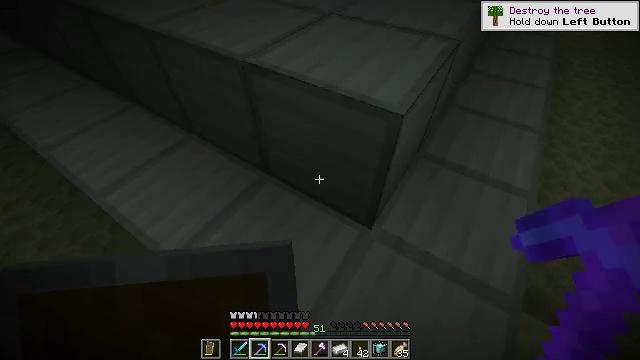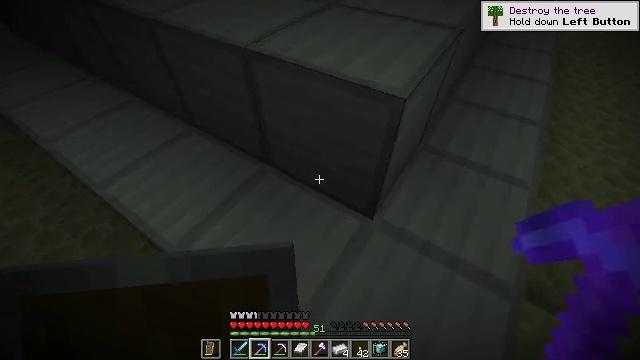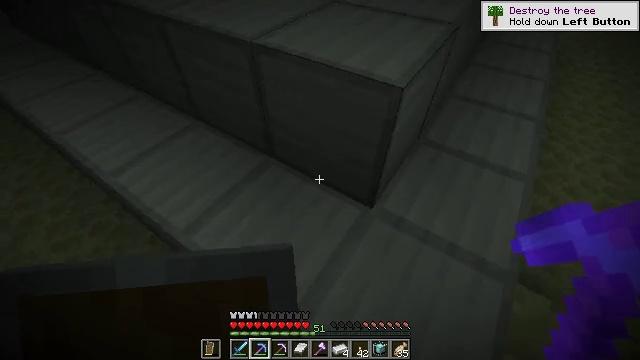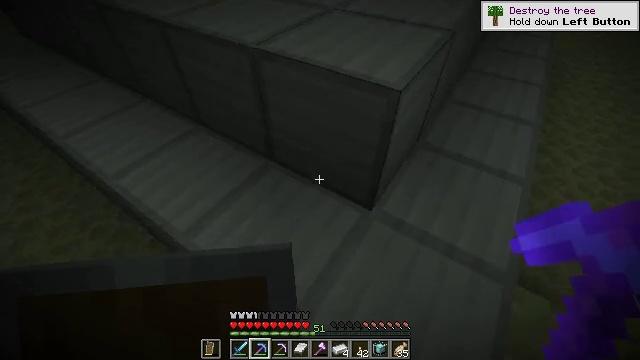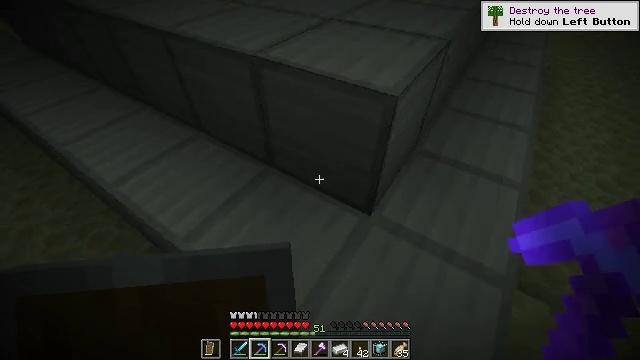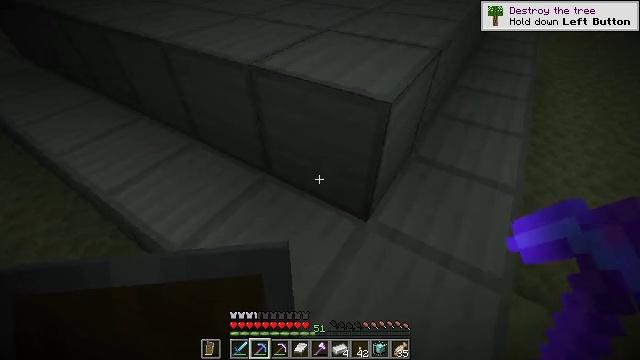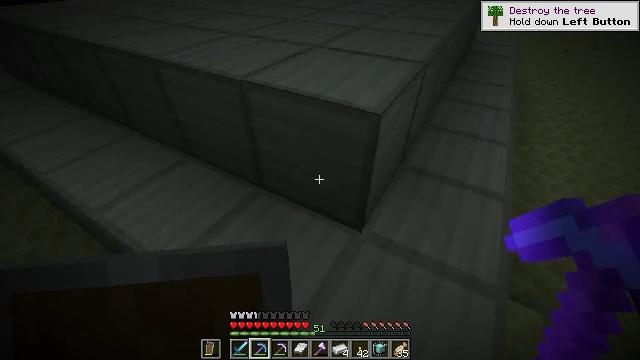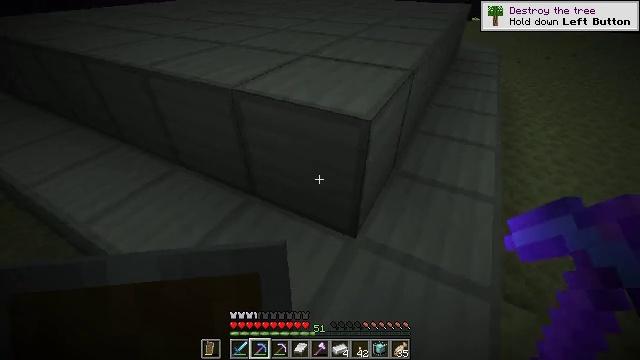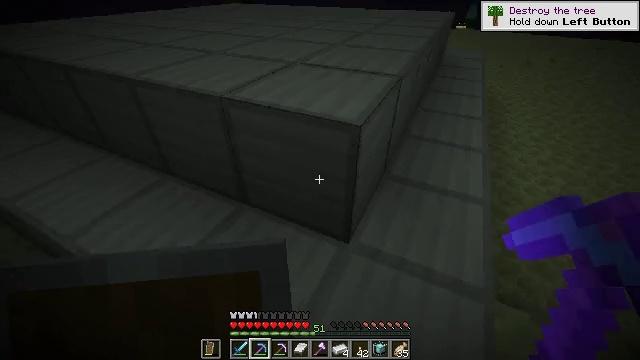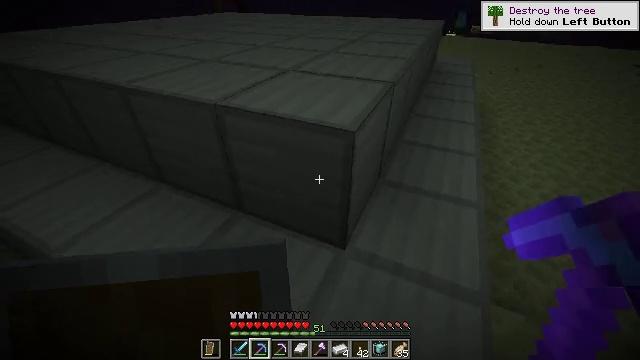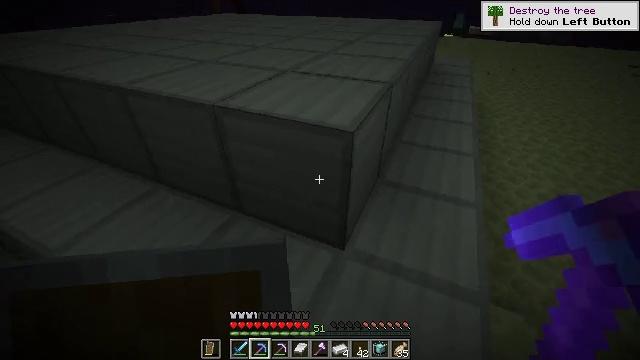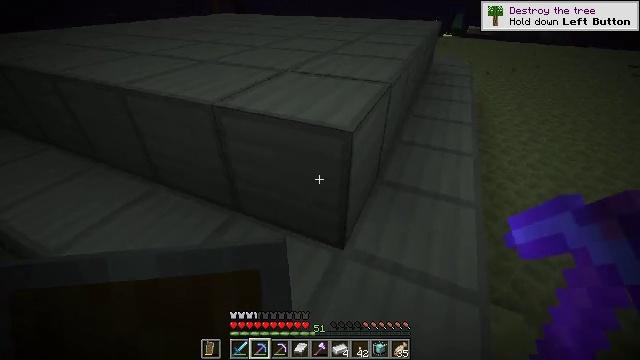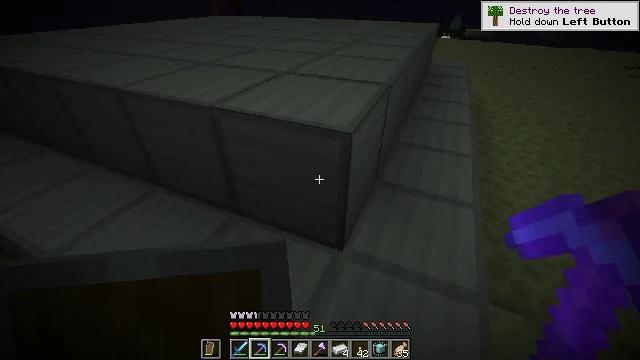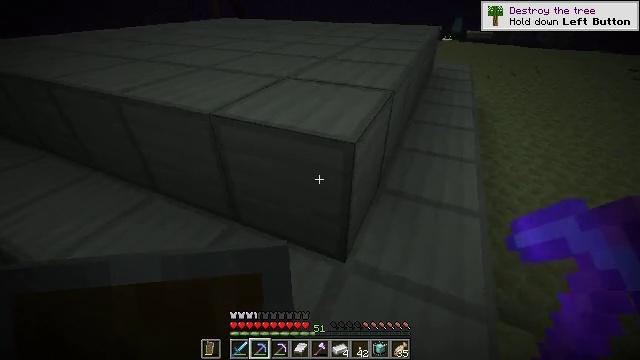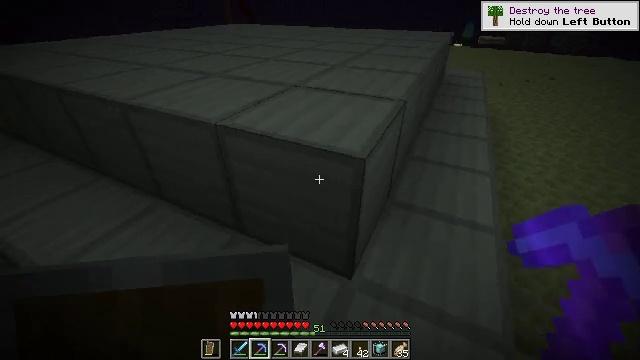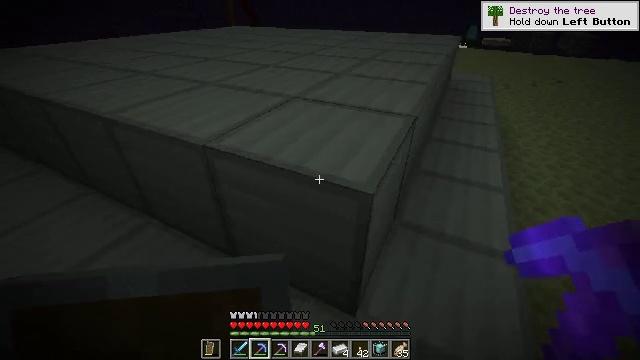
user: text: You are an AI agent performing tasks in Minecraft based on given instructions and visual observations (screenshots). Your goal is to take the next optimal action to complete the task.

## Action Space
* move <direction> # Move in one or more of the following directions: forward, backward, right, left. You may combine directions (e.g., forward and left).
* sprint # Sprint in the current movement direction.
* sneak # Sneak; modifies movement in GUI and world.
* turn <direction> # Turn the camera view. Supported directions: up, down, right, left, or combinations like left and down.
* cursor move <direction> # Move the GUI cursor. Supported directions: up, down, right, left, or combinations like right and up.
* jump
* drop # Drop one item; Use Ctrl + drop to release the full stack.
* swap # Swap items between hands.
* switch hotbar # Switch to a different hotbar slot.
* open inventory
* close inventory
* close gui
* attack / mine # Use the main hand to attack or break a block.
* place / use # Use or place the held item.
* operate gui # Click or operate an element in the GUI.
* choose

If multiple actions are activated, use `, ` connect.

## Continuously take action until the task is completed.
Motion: motion action
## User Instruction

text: Gather the iron block using a pickaxe.
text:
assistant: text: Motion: no_op
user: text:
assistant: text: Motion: no_op
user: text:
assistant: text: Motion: turn up
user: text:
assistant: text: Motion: turn up
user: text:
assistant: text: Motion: turn up
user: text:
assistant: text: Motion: turn right and up
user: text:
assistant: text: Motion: turn right and up
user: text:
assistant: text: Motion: turn right and up
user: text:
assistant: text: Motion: turn right and up
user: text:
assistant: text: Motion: no_op
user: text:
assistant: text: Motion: no_op
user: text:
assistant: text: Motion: no_op
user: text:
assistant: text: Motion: move forward
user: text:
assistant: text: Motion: move forward, turn left
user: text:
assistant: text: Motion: move forward
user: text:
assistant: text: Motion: move forward, attack / mine
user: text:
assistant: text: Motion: attack / mine
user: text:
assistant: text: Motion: attack / mine
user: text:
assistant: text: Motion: attack / mine
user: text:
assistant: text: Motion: attack / mine
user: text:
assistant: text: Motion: move forward, attack / mine
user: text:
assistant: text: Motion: move forward, turn right and up, attack / mine
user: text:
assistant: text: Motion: move forward, turn right and up, attack / mine
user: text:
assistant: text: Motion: move forward, turn right and up, attack / mine
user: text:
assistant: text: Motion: turn right, attack / mine
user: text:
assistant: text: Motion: attack / mine
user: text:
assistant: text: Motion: attack / mine
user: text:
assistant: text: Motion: attack / mine
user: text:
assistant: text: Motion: attack / mine
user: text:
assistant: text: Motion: turn right, attack / mine